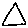
Label: triangle